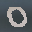
Label: 0